Field crop: maize
Growth stage: 1
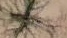
Species: salsola